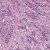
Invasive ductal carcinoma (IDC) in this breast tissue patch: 1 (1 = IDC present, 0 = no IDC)